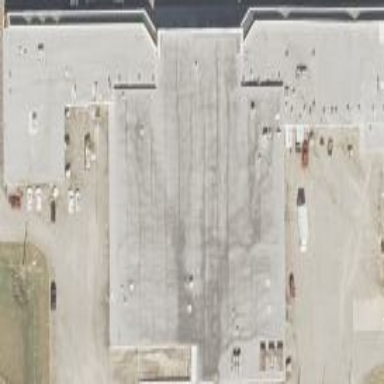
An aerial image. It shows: Retail building.